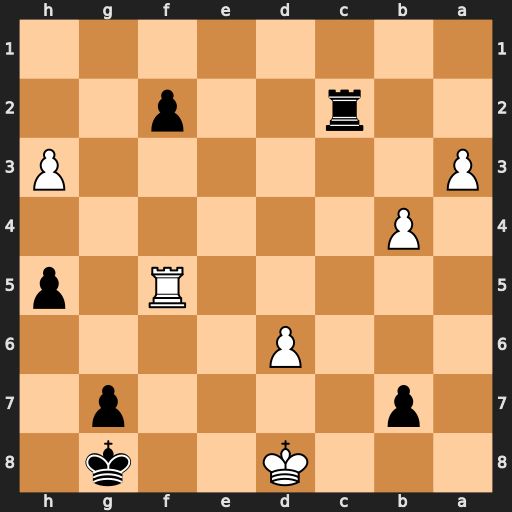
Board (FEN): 3K2k1/1p4p1/3P4/5R1p/1P6/P6P/2r2p2/8
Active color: b
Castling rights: -
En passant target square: -
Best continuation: g6 Rf3 g5